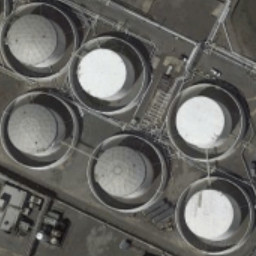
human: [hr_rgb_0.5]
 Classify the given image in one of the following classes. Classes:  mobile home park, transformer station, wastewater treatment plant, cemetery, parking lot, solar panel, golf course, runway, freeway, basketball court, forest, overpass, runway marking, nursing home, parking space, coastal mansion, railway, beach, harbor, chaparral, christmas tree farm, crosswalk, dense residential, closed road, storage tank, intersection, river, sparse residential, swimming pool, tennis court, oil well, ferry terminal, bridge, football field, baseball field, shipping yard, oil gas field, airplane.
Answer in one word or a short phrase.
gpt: storage tank